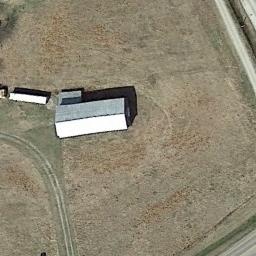
Label: residential